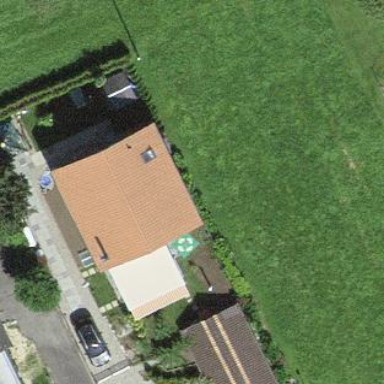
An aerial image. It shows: Gabled roofed house.